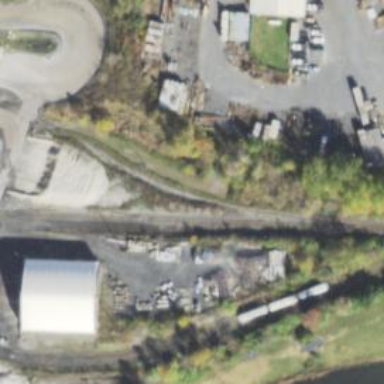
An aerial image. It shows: Railway spur service.